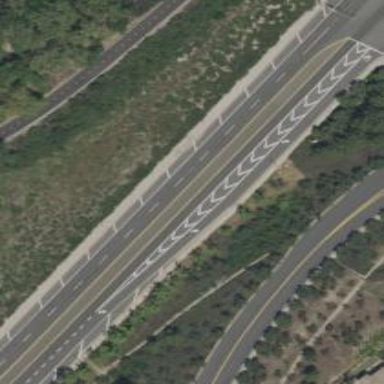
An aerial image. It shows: Primary link highway.